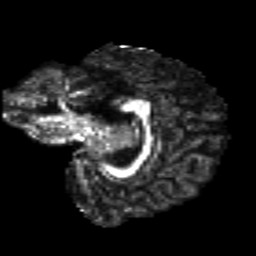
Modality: FA
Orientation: sagittal
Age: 28
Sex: male
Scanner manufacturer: siemens
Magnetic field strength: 3 T
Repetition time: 8.8 s
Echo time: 0.085 s